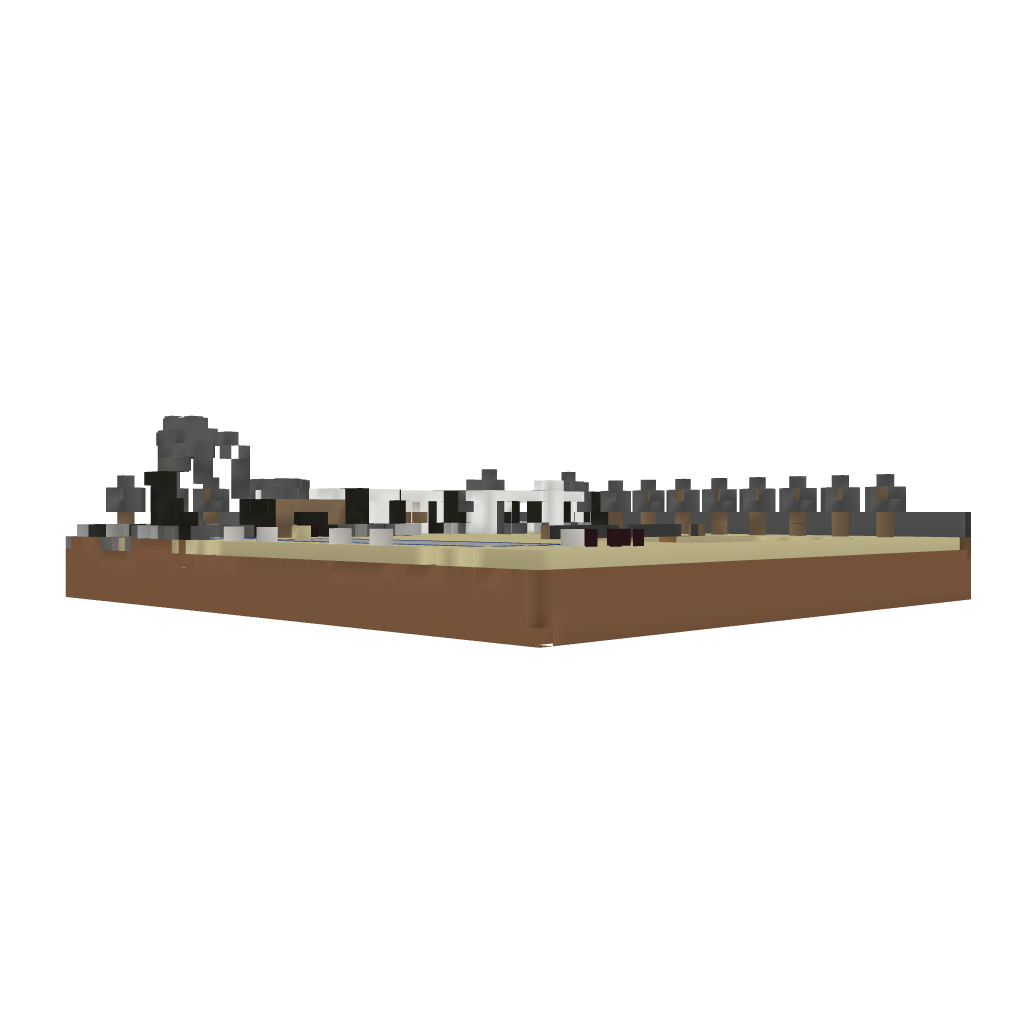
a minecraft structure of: Guest House With tennis Court